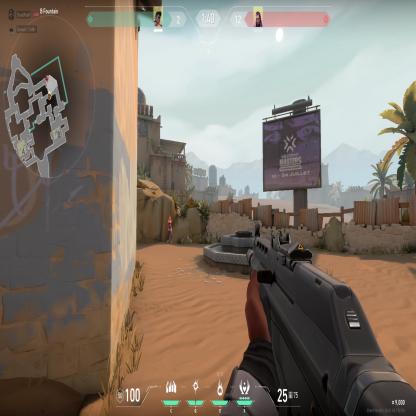
Label: enemy